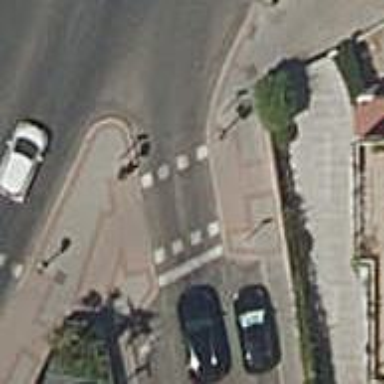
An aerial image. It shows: Crossing with traffic signals.